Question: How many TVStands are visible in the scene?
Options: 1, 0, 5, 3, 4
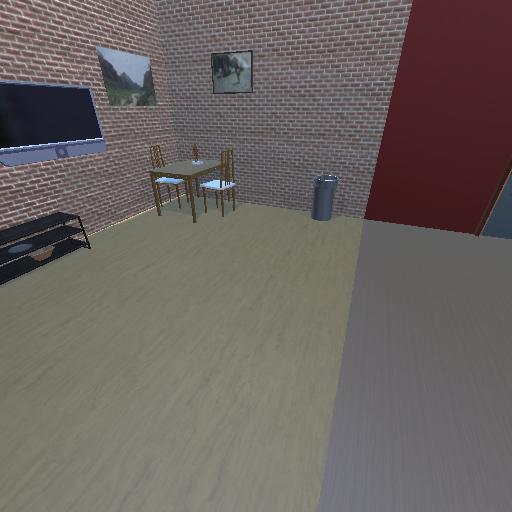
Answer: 1